Question: How can I access the resources (CSS, JS and images stored in the project folders) from Worklight?
For example is there an absolute path (a Worklight URL) that points to local internal Worklight resources? Or is maybe another way to load resources from filesystem?
(The reason I'm trying to load resources from local is to speed up the page loading)

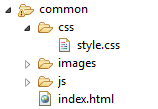
Answer: The <URL> I managed to access local fiiles in running an environment is using a 'XMLHttpRequest':
'''
//Works only on Android
function prendiCaricaRisorsaWorklight(percorsoPiuNomeFile) {
var xmlhttp = new XMLHttpRequest();
var risposta = "";
xmlhttp.onreadystatechange = function() {
if (xmlhttp.readyState == 4
&& (xmlhttp.status == 200 || xmlhttp.status == 0)) {
risposta = xmlhttp.responseText;
alert(risposta);
}
}
xmlhttp.open("GET", "file:///android_asset/www/default/"
+ percorsoPiuNomeFile, true);
xmlhttp.send(null);
}
'''
Usage example:
'''
prendiCaricaRisorsaWorklight("css/cssInterno.css");
prendiCaricaRisorsaWorklight("js/jsInterno.js");
'''
This shows on an alert with the file content.